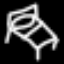
Label: bed